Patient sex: F
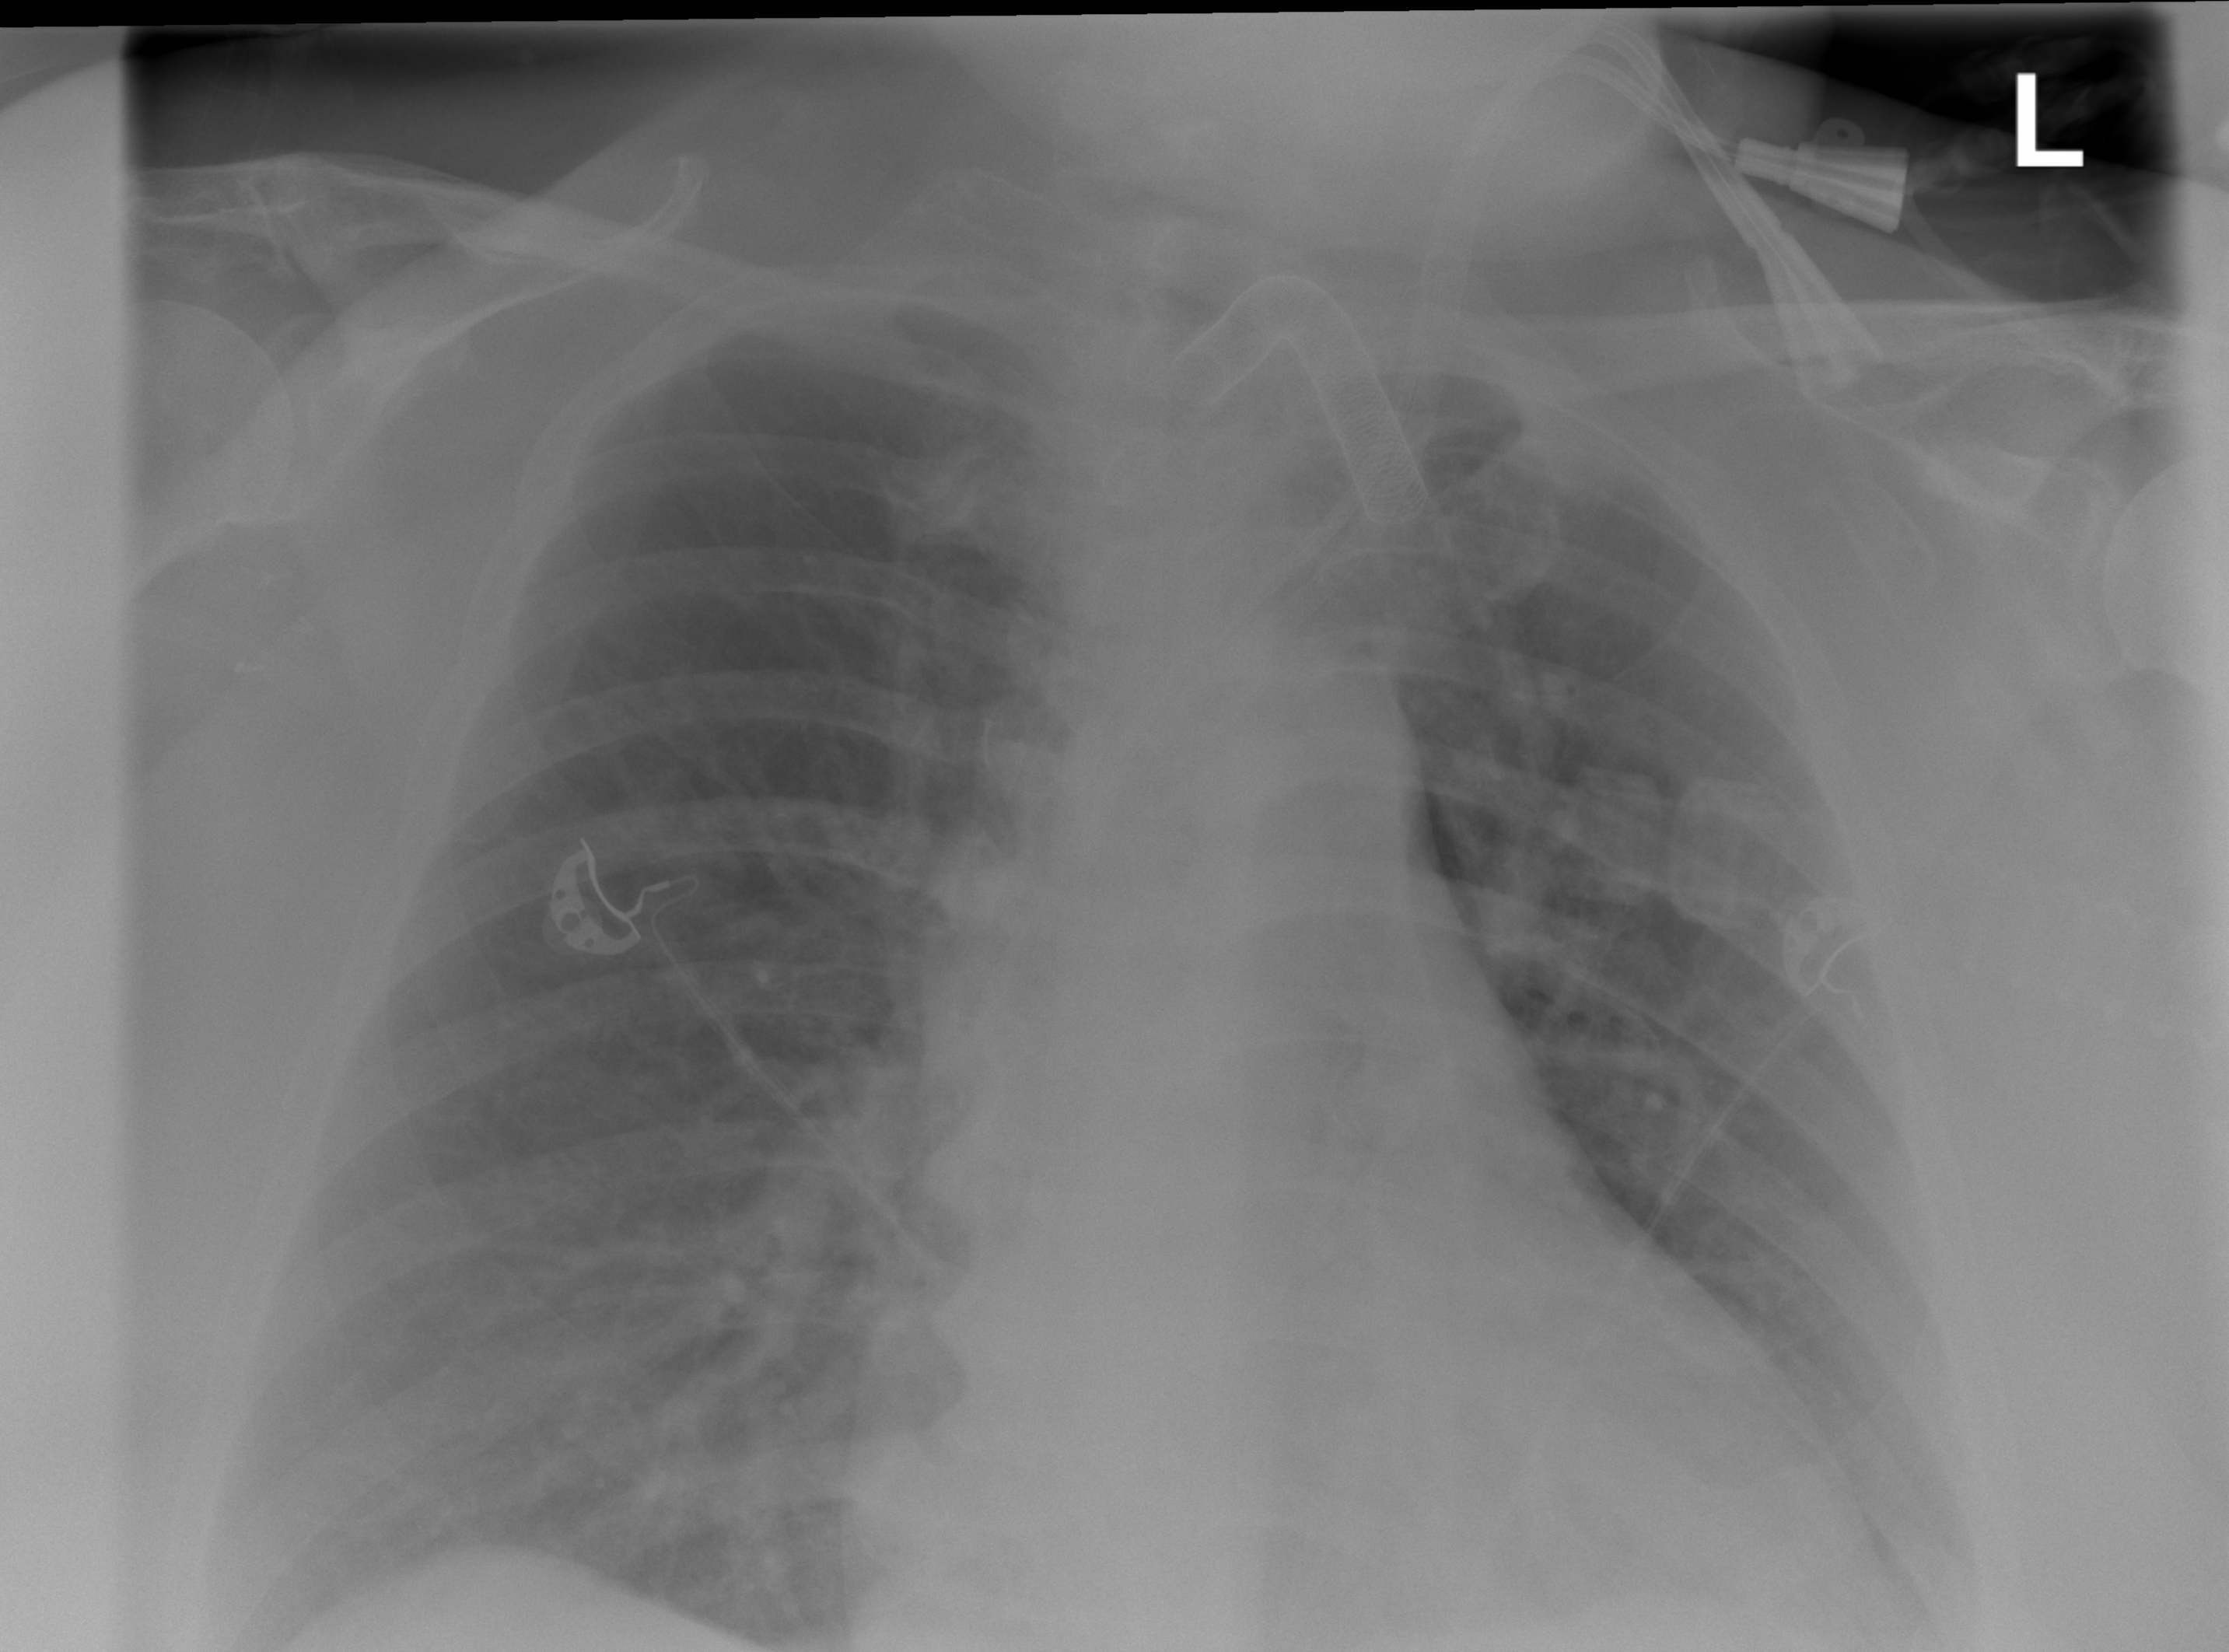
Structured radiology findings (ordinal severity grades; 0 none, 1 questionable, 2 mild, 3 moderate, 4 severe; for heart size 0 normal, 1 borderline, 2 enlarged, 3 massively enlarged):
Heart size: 2
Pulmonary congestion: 0
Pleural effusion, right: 0
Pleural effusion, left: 0
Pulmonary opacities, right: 0
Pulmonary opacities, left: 1
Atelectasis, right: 0
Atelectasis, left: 0